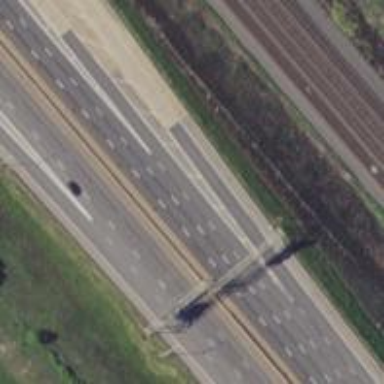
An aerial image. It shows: Motorway junction.